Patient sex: M
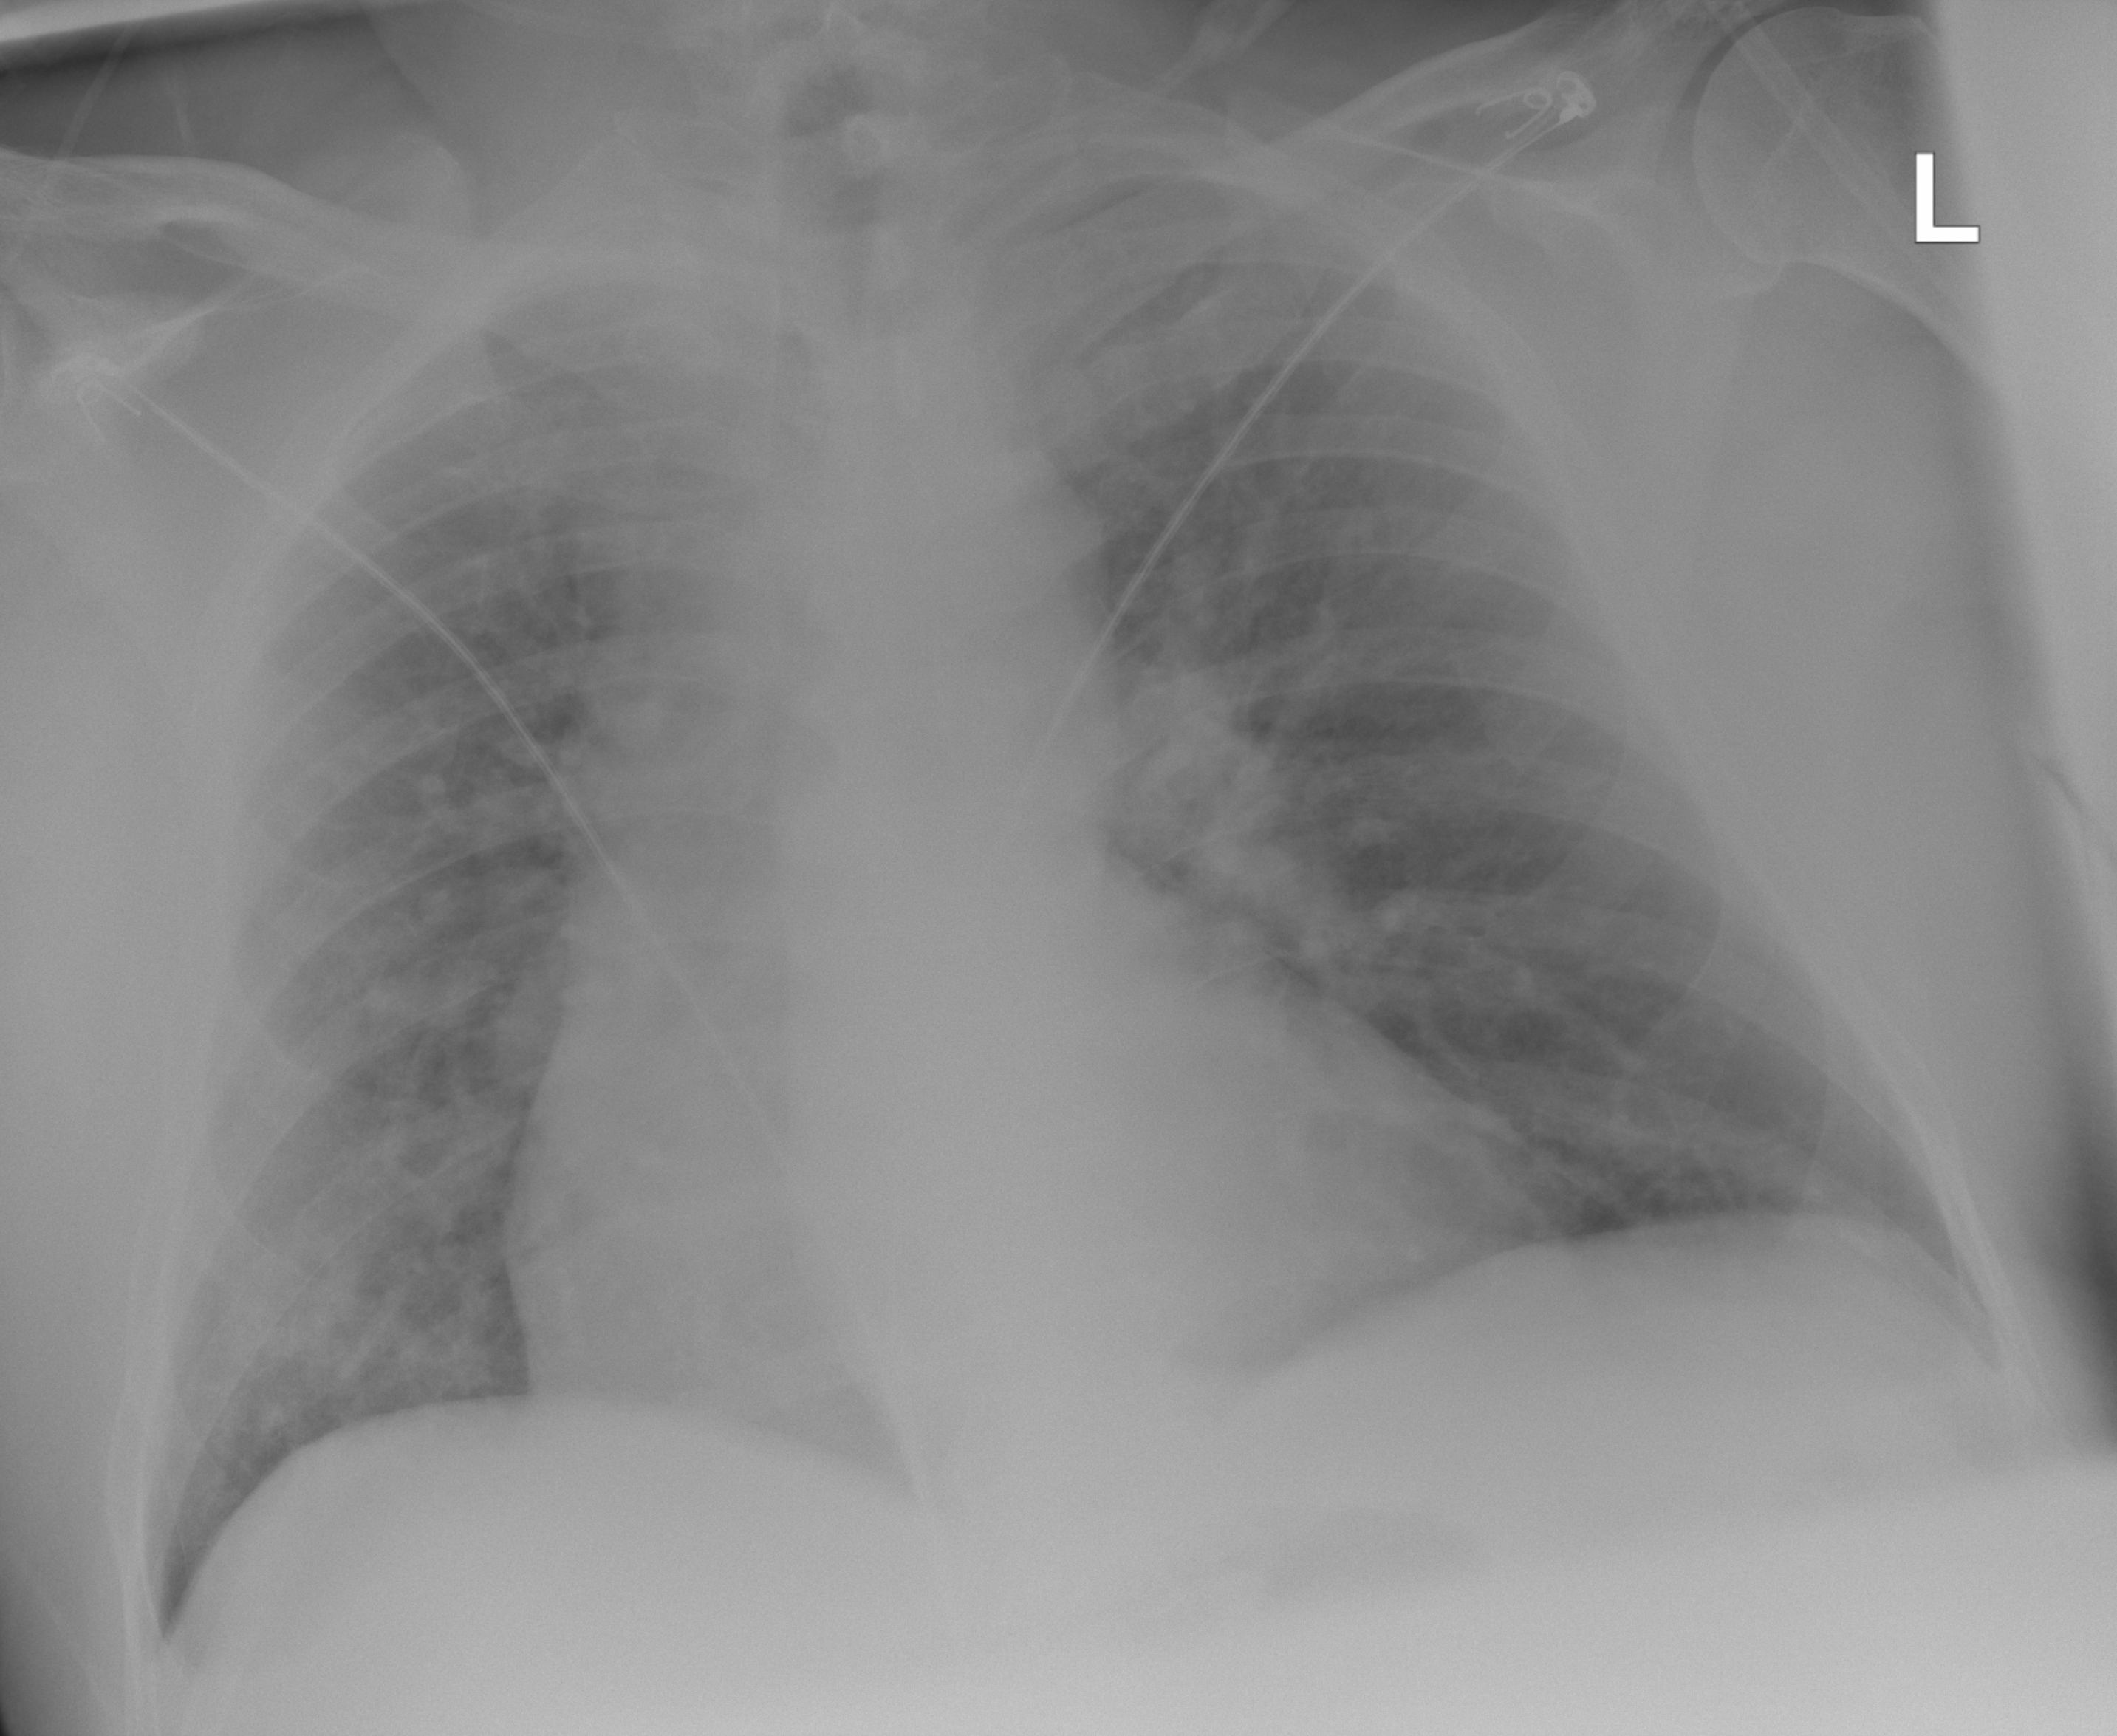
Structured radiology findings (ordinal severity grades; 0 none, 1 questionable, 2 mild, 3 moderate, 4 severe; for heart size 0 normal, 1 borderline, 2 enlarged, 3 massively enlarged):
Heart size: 2
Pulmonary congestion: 2
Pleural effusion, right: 0
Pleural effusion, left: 0
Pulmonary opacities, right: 2
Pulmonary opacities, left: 0
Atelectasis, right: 0
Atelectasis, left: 0